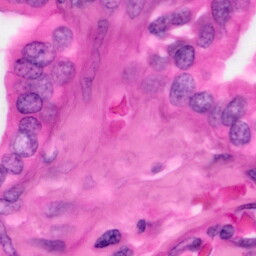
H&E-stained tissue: Pancreatic